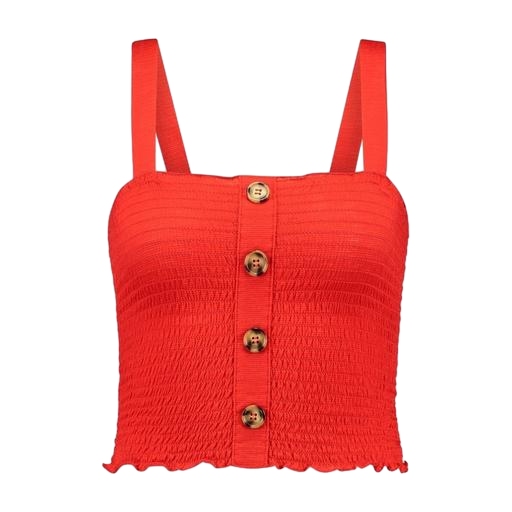
red strappy top buttons, red cropped top, red fitted crop top, white background